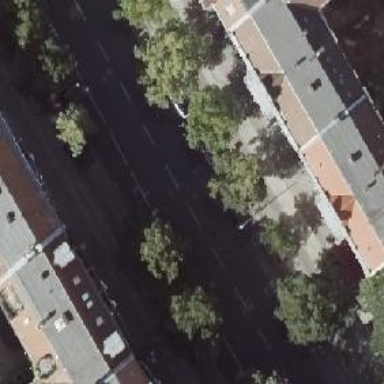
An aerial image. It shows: Avenue lined with broadleaved deciduous trees.